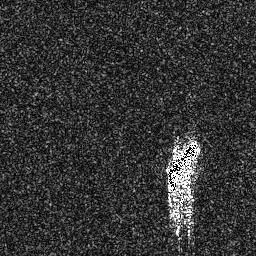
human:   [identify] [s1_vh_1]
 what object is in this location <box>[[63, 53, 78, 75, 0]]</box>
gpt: <ref>1 large ship at the right</ref>